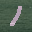
Label: 1